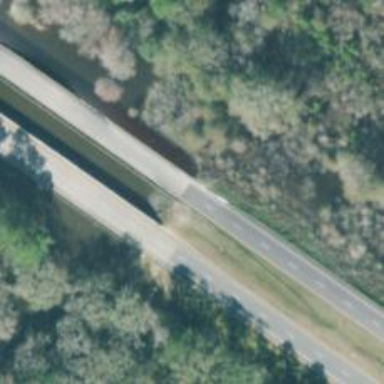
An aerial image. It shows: Dual carriageway expressway with asphalt surface. It is classified as trunk highway.